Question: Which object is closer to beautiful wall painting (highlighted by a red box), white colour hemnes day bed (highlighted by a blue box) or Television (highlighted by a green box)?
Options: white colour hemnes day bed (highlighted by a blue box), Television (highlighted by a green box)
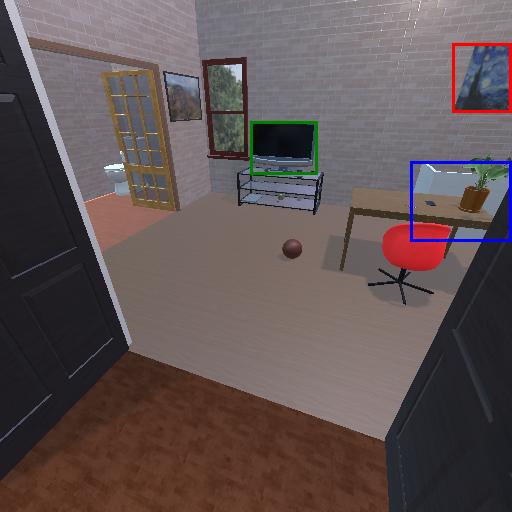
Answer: white colour hemnes day bed (highlighted by a blue box)